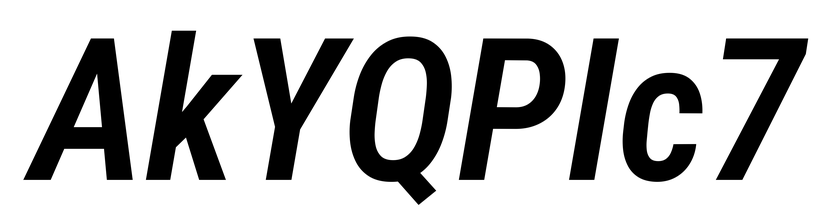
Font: Roboto-Italic_Condensed_SemiBold_Italic